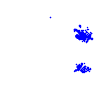
Particle: electron